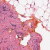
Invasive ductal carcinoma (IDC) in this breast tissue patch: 0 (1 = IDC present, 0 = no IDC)